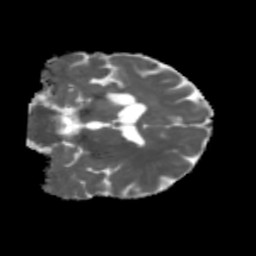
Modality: MD
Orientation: coronal
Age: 53
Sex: male
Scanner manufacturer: siemens
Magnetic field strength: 3 T
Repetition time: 5.47 s
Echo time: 0.0854 s